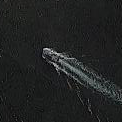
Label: Towing_vessel